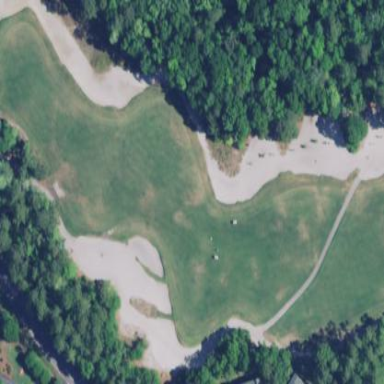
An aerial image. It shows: Golf bunker filled with sandy terrain.